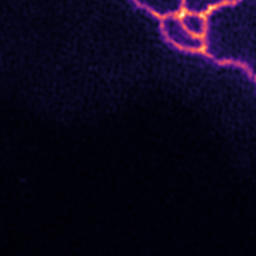
Label: Super-resolution ER image